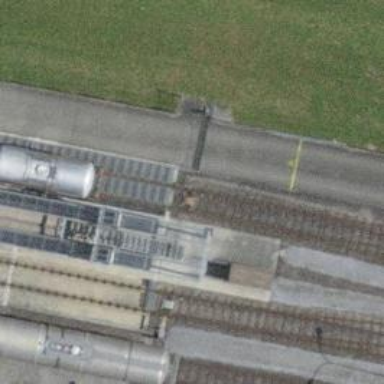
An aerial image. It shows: Single-track railway spur.